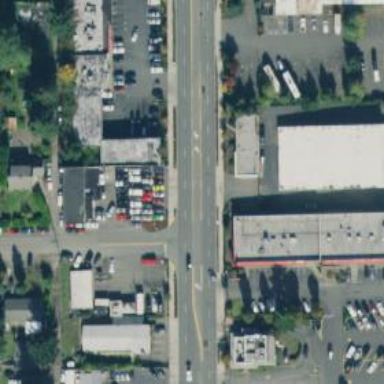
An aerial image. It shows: Secondary road with separate asphalt sidewalk.